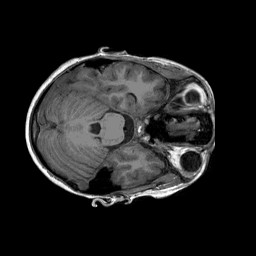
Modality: T1w
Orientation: coronal
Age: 12
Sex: male
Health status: ill